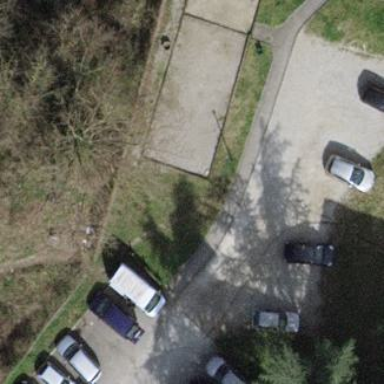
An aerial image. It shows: Pitch for playing boules.